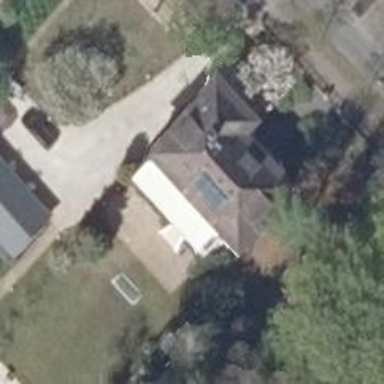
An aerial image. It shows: Detached building with hipped roof shape.